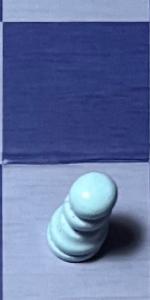
Label: Pawn_White